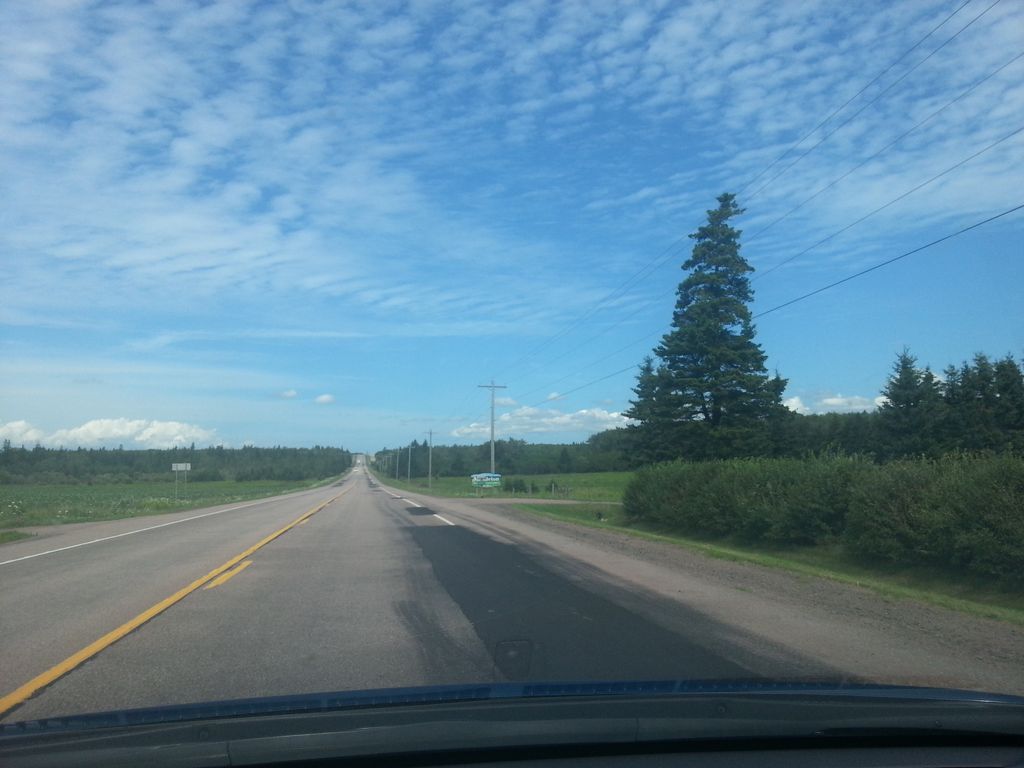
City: charlottetown